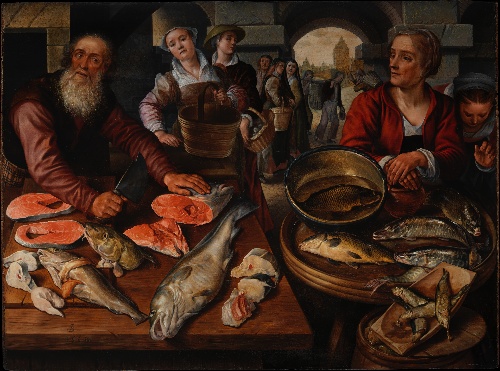
Title: Fish Market
Artist: Joachim Beuckelaer
Artist bio: Netherlandish, Antwerp 1533–1575 Antwerp
Date: 1568
Object type: Painting
Classification: Paintings
Medium: Oil on Baltic oak
Dimensions: 50 5/8 × 68 7/8 in. (128.6 × 174.9 cm)
Department: European Paintings
Credit line: Purchase, Lila Acheson Wallace Gift and Bequest of George Blumenthal, by exchange, 2015
Accession year: 2015
Repository: Metropolitan Museum of Art, New York, NY
Tags: Food|Men|Women|Fish|Markets